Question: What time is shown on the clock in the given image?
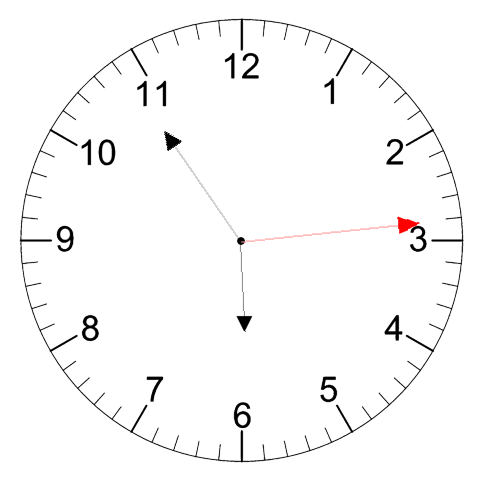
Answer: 05:54:14